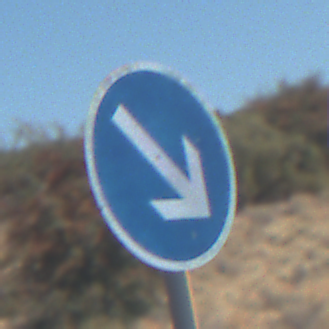
Verkehrszeichen: VorgeschriebeneVorbeifahrtRechts
Umgebung: Outdoor, Nature
Tageszeit: Midday
Wetter: Clear
Licht: Natural
Jahreszeit: NotSpecified
Kontrast: HighContrast